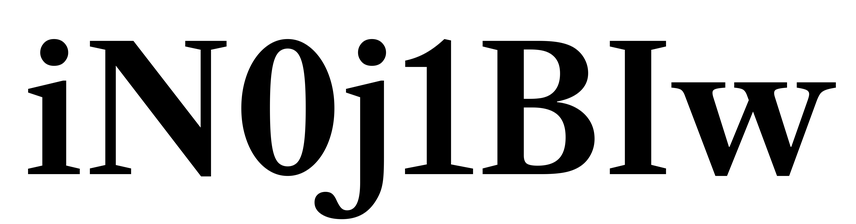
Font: LibreCaslonText_SemiBold